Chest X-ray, AP view. Patient: 65 years old, sex M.
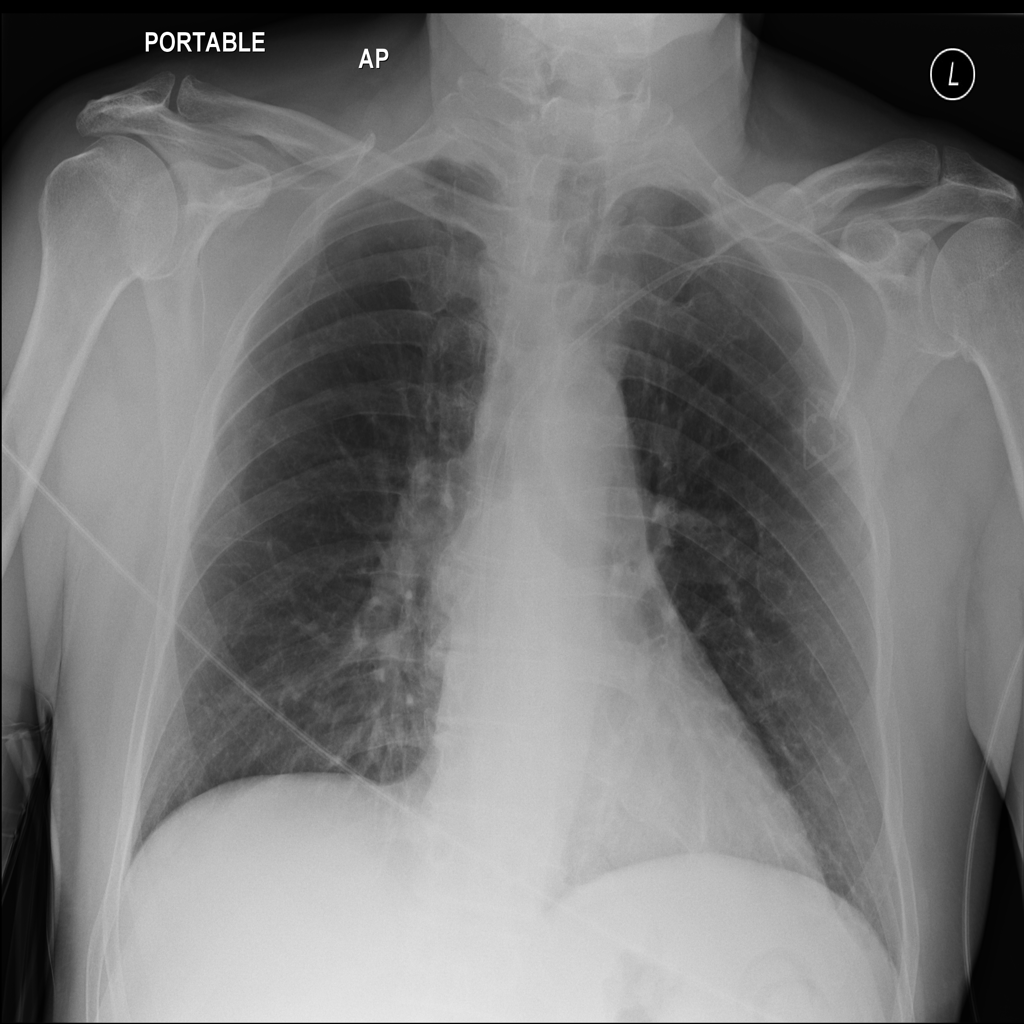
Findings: No Finding